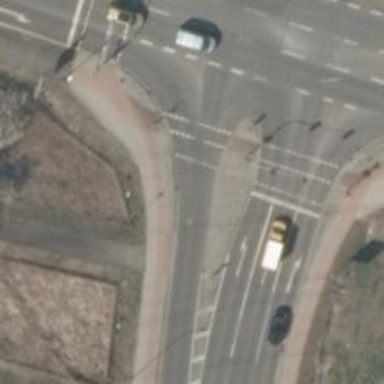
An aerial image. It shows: Concrete cycleway with asphalt surface. The footway adjacent also has asphalt surface.